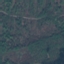
Land use / land cover class: Forest